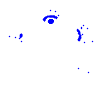
Particle: electron